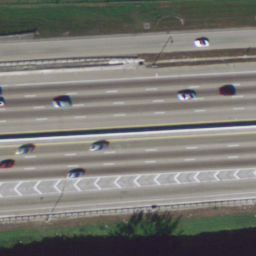
Label: freeway